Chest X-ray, PA view. Patient: 47 years old, sex M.
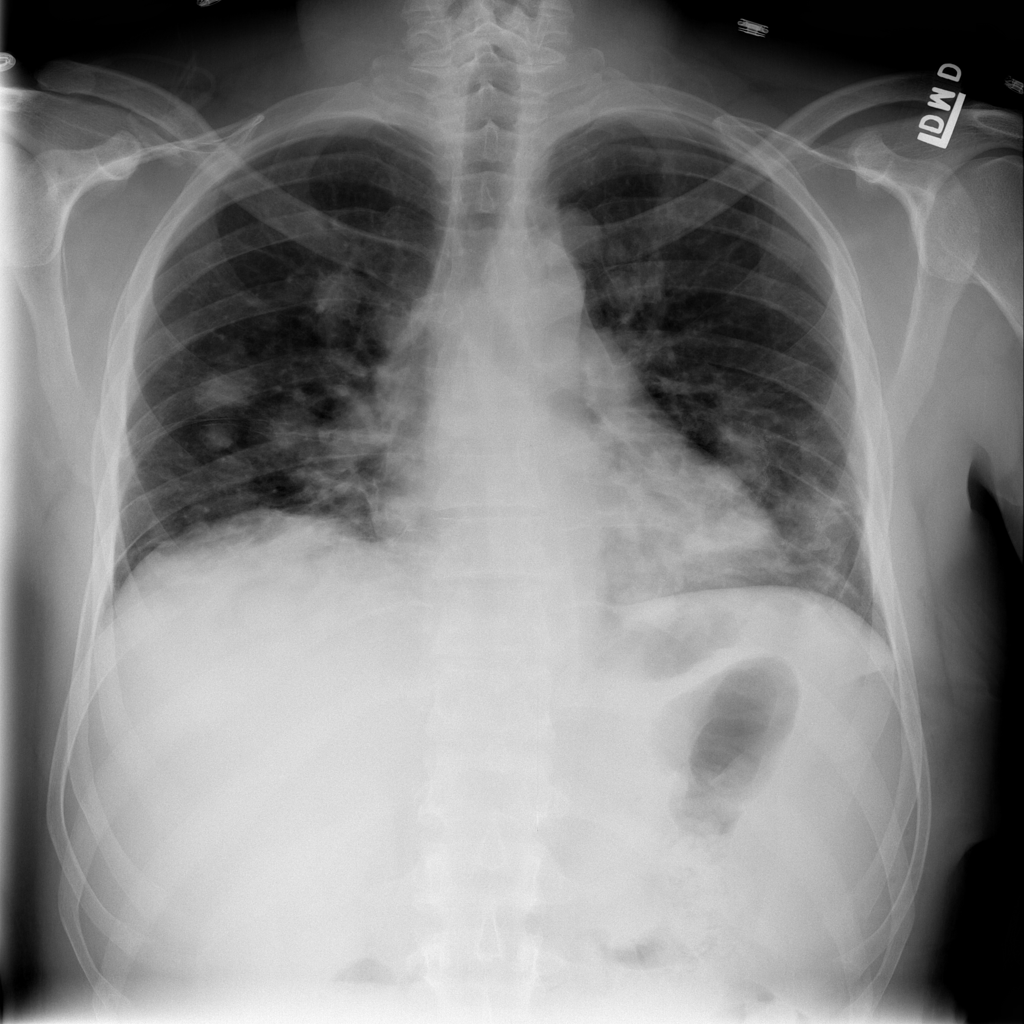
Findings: No Finding